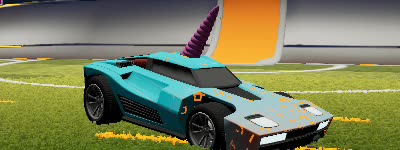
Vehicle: breakout